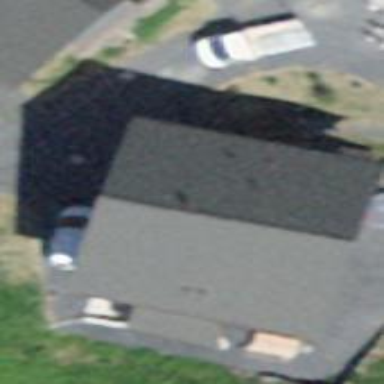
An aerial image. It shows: Detached building.